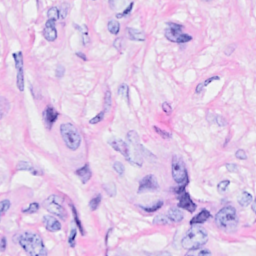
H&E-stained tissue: Breast